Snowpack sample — Buffalo Mountain, Silverthorne, Colorado, USA (2/22/26, 2:02 PM MST)
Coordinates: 39.622, -106.113
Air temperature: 33 °F
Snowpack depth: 63 cm
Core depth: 30 cm
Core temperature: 24.8 °F
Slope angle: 11°, slope face: 116°
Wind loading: low
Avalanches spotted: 0
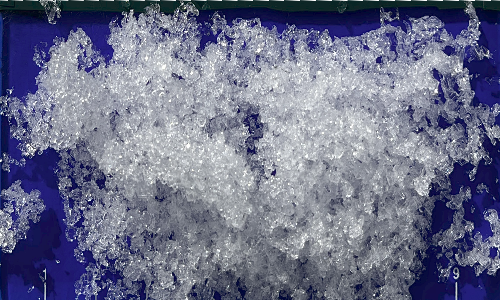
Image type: core
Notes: In a firebreak similar to site 1, minimal wind loading with no spotted avalanches (not many faces in view though)